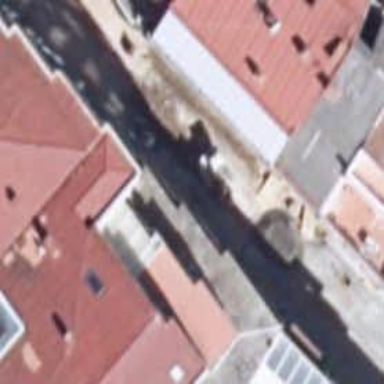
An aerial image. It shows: Pedestrian road with paving stones.